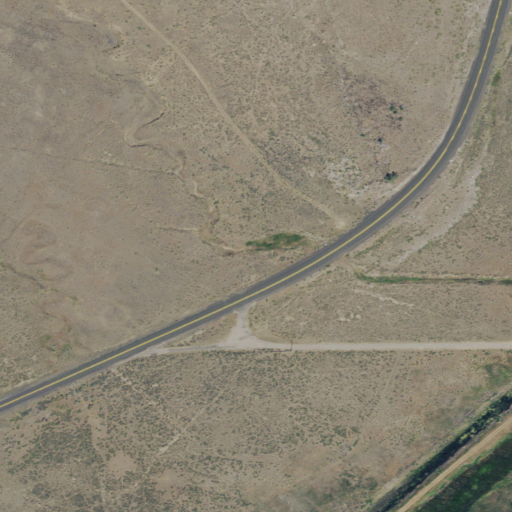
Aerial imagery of valley in Oregon named Hoghouse Canyon containing grassland, shrub, open development, herbaceous wetlands, low intensity development, woody wetlands, and medium intensity development